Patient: sex M, age 68
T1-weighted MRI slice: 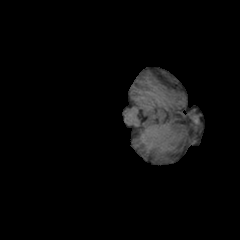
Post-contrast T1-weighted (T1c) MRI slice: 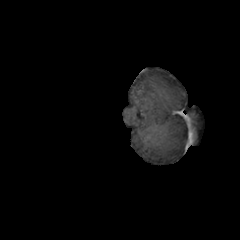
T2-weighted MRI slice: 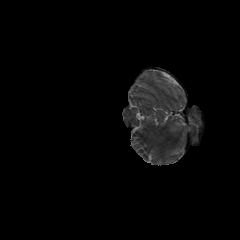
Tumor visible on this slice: no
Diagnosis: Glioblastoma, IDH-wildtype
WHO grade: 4